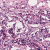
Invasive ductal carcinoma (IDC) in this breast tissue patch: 1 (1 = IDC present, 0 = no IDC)